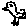
Label: bird